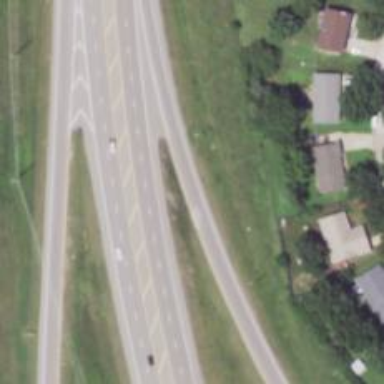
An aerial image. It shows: Asphalt road with primary link designation.